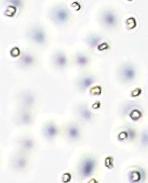
Label: Phaeocystis